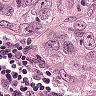
Metastatic tissue present: yes